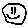
Label: smiley face